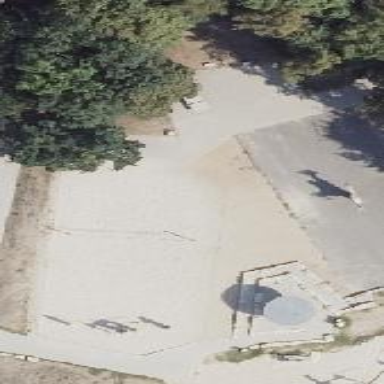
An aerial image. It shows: Sandy pitch for beach volleyball.